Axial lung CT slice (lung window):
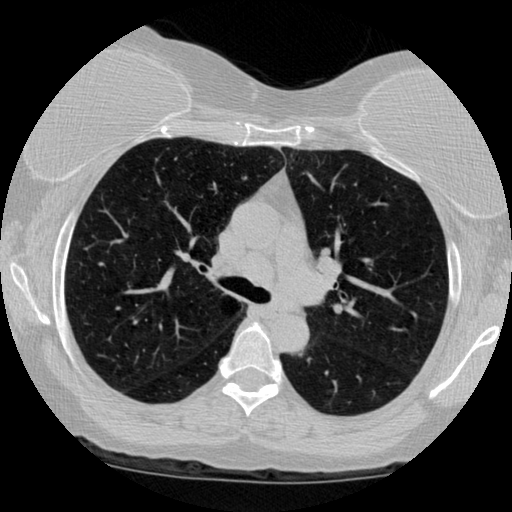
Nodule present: no